Question: I recently implemented some CSS code to have my logo start at a greyscale color and, when the user moves his mouse over it, the logo turns to color. It works fine in Chrome, but in FireFox the logo is not visible until you mouse over it. Does anyone know how to fix this problem?

CSS:
'''
#logos img {
filter: url('js/filters.svg#grayscale'); /* Firefox 3.5+ */
filter: gray; /* IE6-9 */
-webkit-filter: grayscale(1); /* Webkit Nightlies & Google Chrome Canary */
opacity: .5;
padding: 20px;
}
#logos img:hover {
filter: none; /* Applies to FF + IE */
-webkit-filter: grayscale(0);
opacity: 1;
-webkit-transition: 0.3s all ease-in;
-o-transition: 0.3s all ease-in;
-moz-transition: 0.3s all ease-in;
transition: 0.3s all ease-in;
}
'''
HTML:
'''
<section style="z-index:1; background-color:#f5f5f5;">
<section class="container">
<center>
<div id="logos" class="col-md-12">
<a href="#" target="_blank"><img src="images/dell_logo.png" alt="" title=""/></a>
<!--<a href="#" target="_blank"><img src="images/centos_logo.png" alt="" title=""/></a>-->
<a href="#" target="_blank"><img src="images/endian_logo.png" alt="" title=""/></a>
<a href="#" target="_blank"><img src="images/ccsp_logo.png" alt="" title=""/></a>
<a href="#" target="_blank"><img src="images/bbb_logo.png" alt="" title=""/></a>
<a href="#" target="_blank"><img src="images/microsoft_logo.png" alt="" title=""/></a>
</div>
</center>
</section>
'''
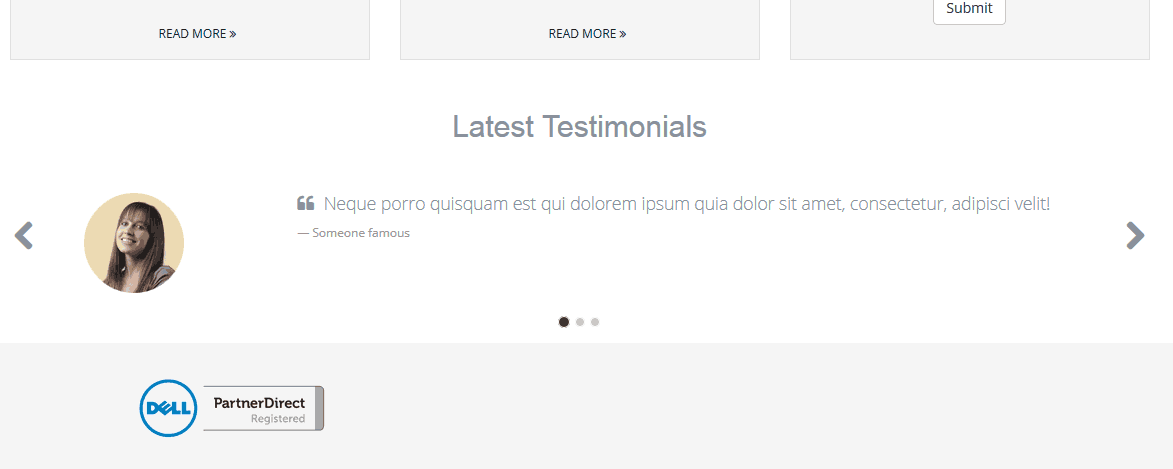
Answer: I know why this is happening, I'm not sure I know how to fix it.
'''
filter: url('js/filters.svg#grayscale'); /* Firefox 3.5+ */
filter: gray; /* IE6-9 */
'''
You are setting the CSS property 'filter' to two values, that means the latter will be assigned, so the first line of this does not affect the value of 'filter'.
My best guess would be to use '-moz-filter' for the Firefox one.
'''
-moz-filter: url('js/filters.svg#grayscale'); /* Firefox 3.5+ */
filter: gray; /* IE6-9 */
'''
Also, I'm pretty sure you can do
'''
-moz-filter: grayscale(1); /* Firefox 3.5+ */
'''
as you did in '-webkit-filter'